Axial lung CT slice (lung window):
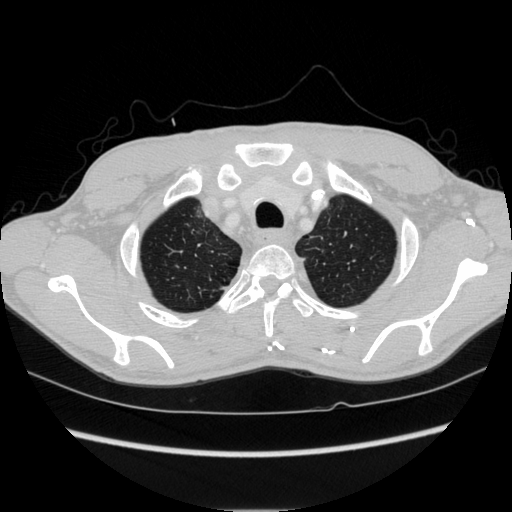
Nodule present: no